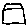
Label: house